Question: can someone help me with string concatenate problem. I read data from register. It's function utf(regAddr, length). I get table with decimal numbers, then I transform it into hex and to string in loop. I need concatenate these strings into one.
there is not in Lua something like .= operator
'''
function utf(regAddr, length)
stringTable = {}
table.insert(stringTable, {mb:readregisters(regAddr-1,length)})
for key, value in pairs(stringTable) do
for i=1, length do
v = value[i]
v = lmcore.inttohex(v, 4)
v = cnv.hextostr(v)
log(v)
end
end
end
-- function(regAddr, length)
utf(30,20)
'''

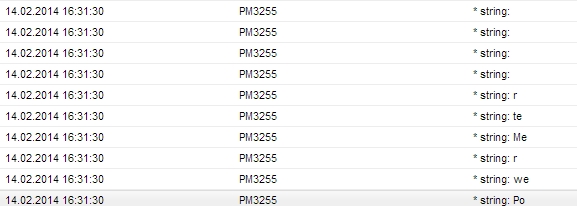
Answer: There is no append operator for strings. Strings are immutable values.
The '..' operator concatenates two string, producing a third string as a result:
'''
local b = "con"
local c = "catenate"
local a = b .. c -- "concatenate"
'''
The 'table.concat' function concatenates strings in a table, producing a string result:
'''
local t = { "con", "catenate" }
local a = table.concat(t) -- "concatenate"
local t = { "two", "words" }
local a = table.concat(t, " ") -- "two words"
'''
The 'string.format' function takes a format pattern with a list of compatible values, producing a string result:
'''
local b = 2
local c = "words"
local a = string.format("%i %s", b, c) -- "2 words"
local t = { 2, "words" }
local a = string.format("%i %s", unpack(t)) -- "2 words"
'''
If you are accumulating a lot of strings that you eventually want to concatenate, you can use a table as a temporary data structure and concatenate when you are done accumulating:
'''
local t = {}
for i = 1, 1000 do
table.insert(t, tostring(i))
end
local a = table.concat(t) -- "1234...<PHONE>"
'''
For a very large number of strings, you can concatenate incrementally. See <URL> and related discussions.